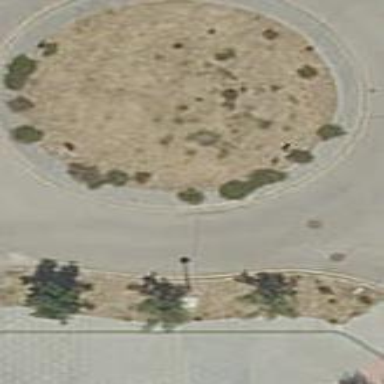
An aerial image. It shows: Residential road with roundabout.